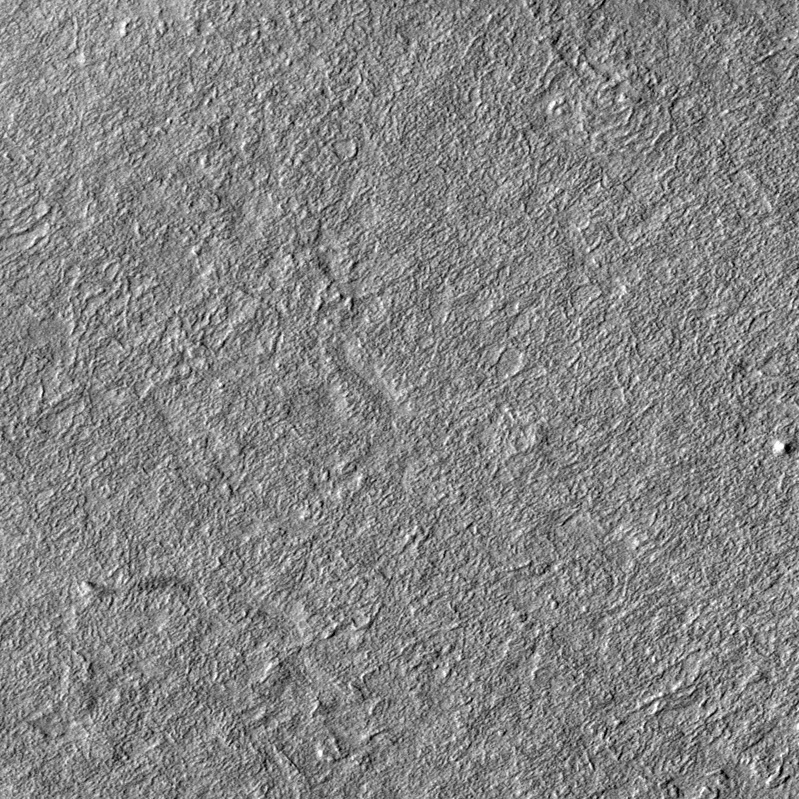
Label: dustdevil